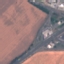
Label: Highway